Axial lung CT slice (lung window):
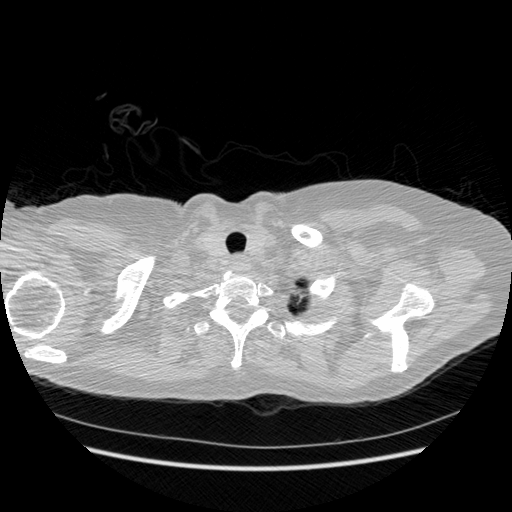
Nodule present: no